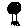
Label: tree